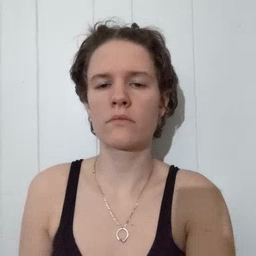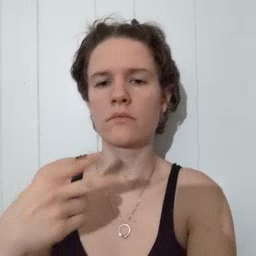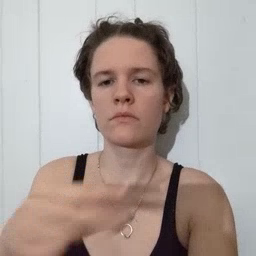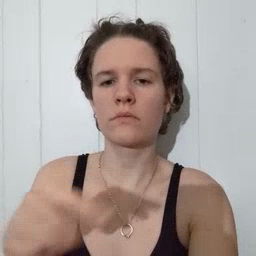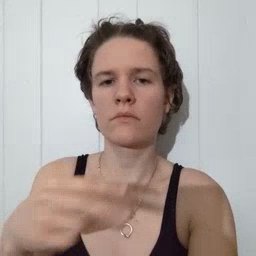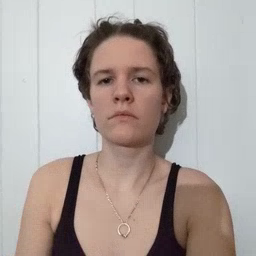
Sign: dance